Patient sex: F
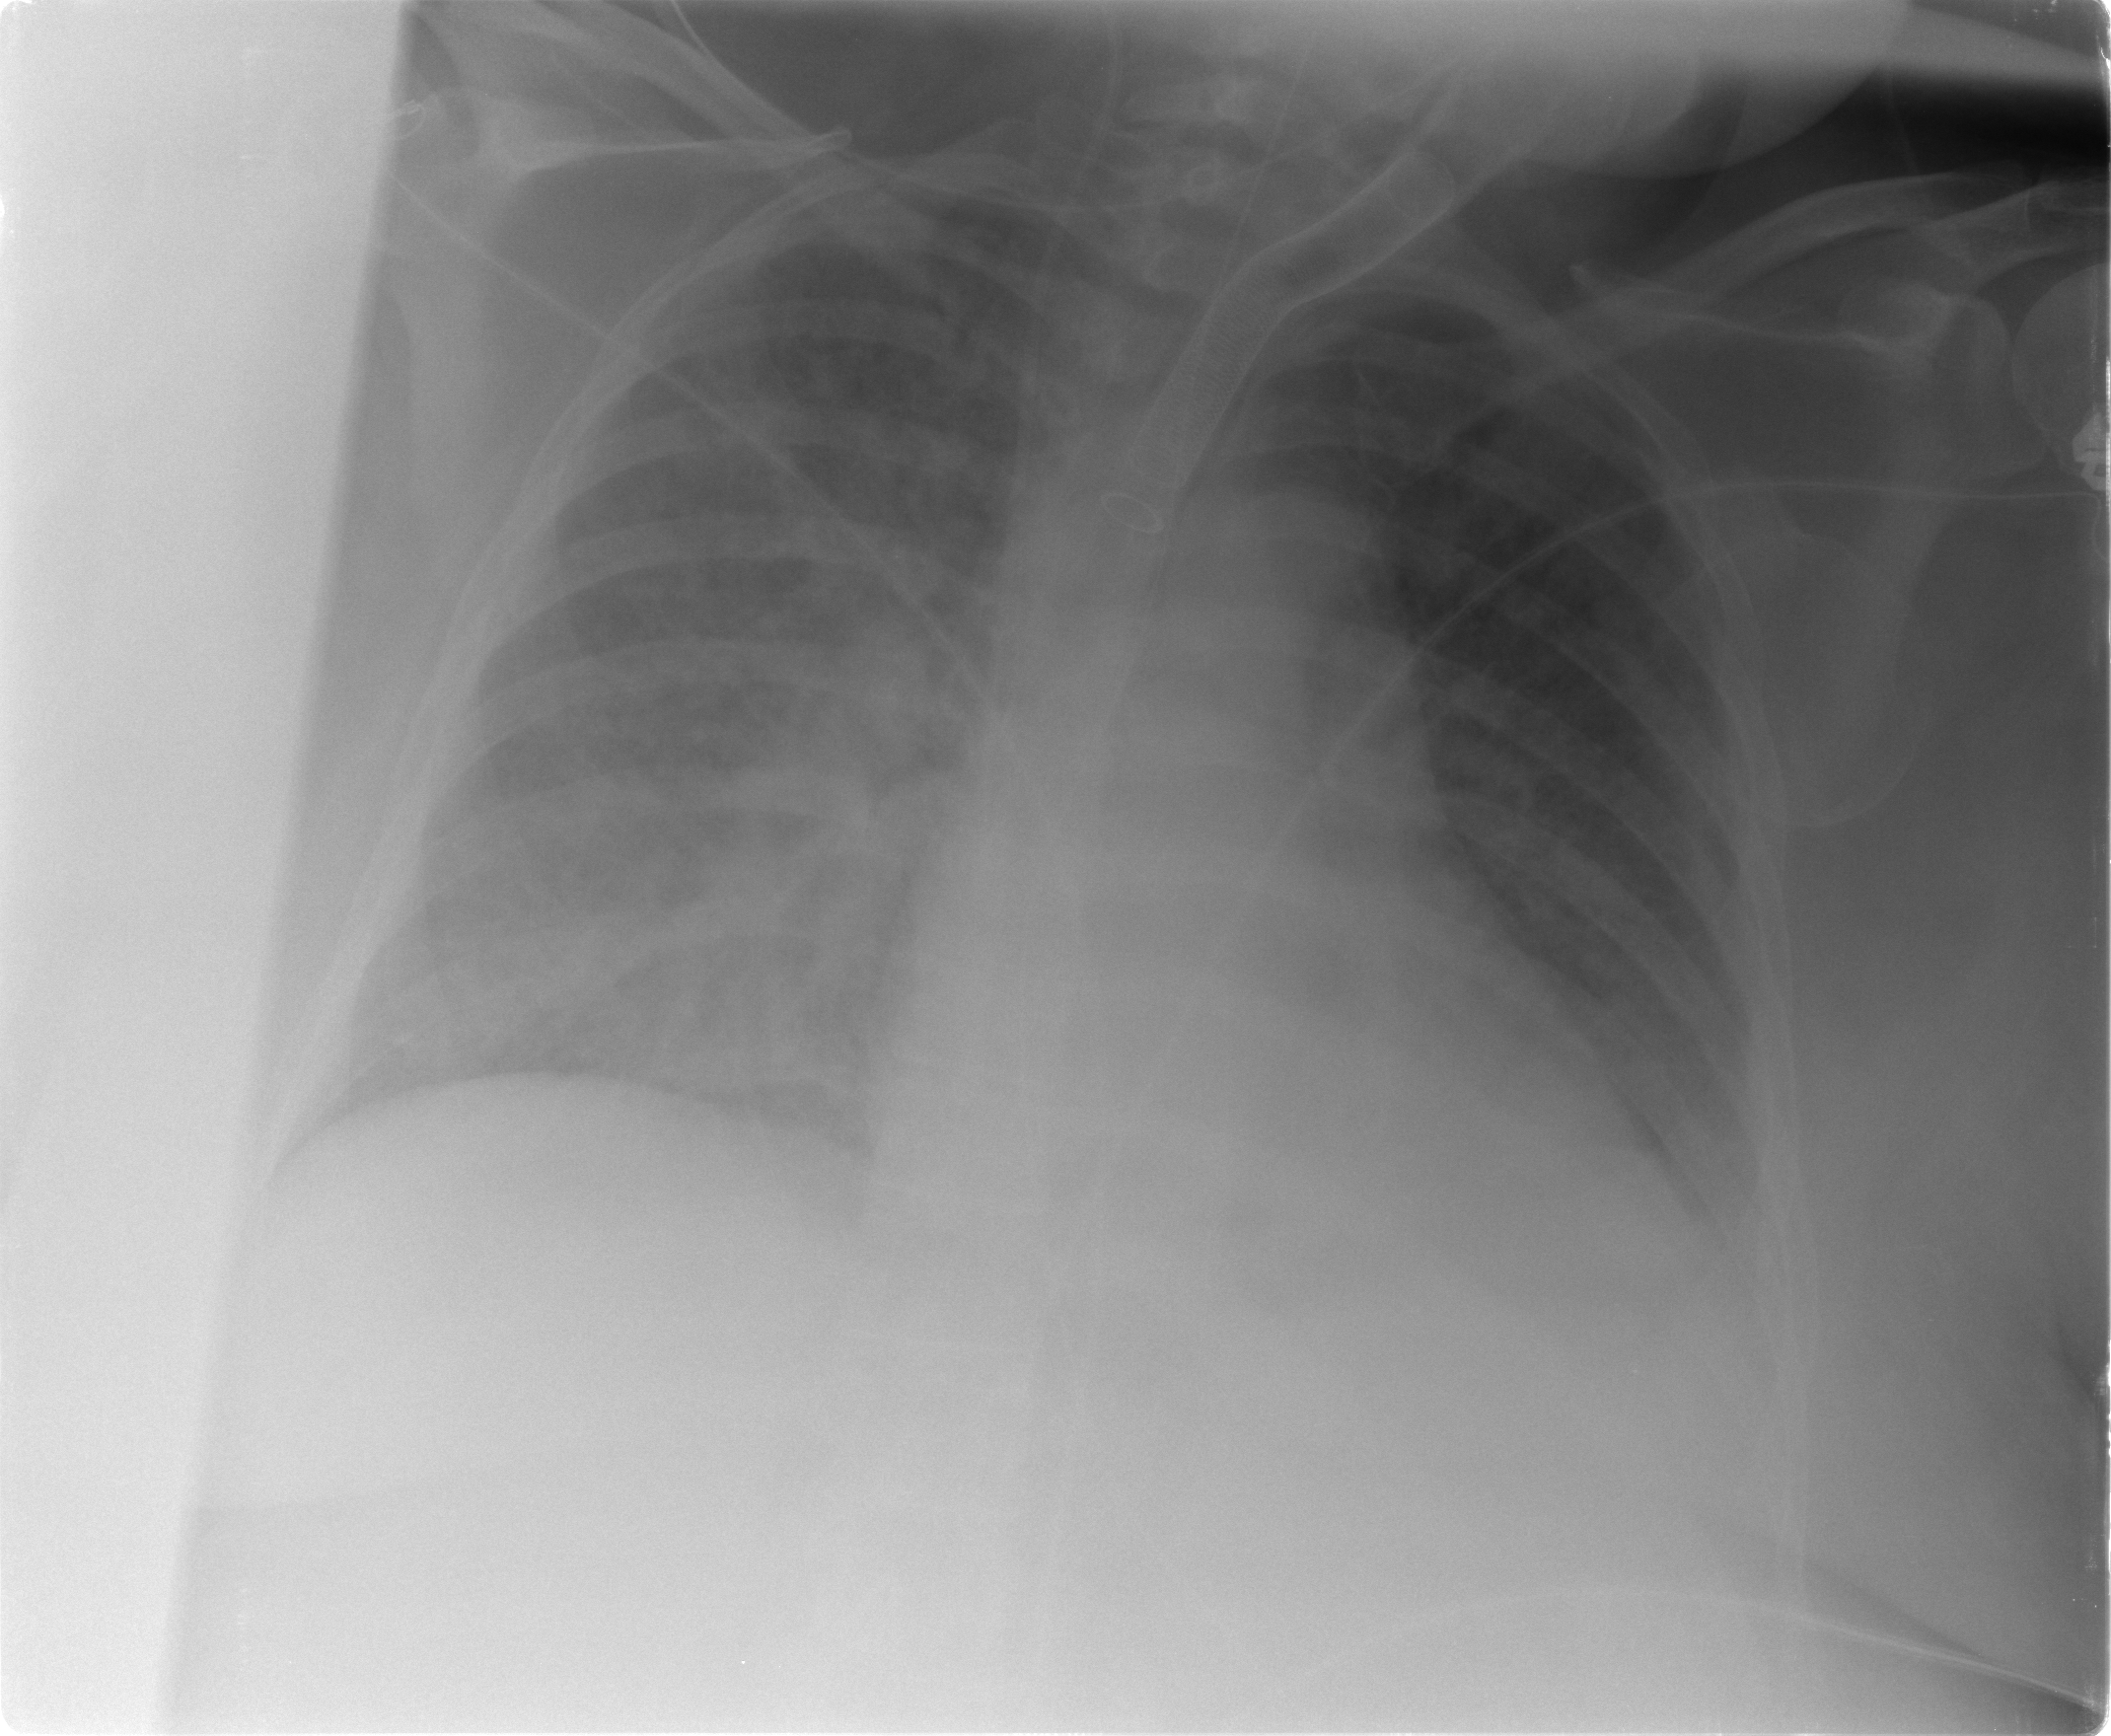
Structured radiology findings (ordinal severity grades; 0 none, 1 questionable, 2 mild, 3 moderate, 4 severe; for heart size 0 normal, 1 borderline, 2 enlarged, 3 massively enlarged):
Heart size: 1
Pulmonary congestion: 2
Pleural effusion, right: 2
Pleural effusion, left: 2
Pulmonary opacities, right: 3
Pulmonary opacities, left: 2
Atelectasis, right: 3
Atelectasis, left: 3